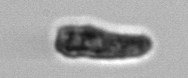
Label: Pseudochattonella_farcimen